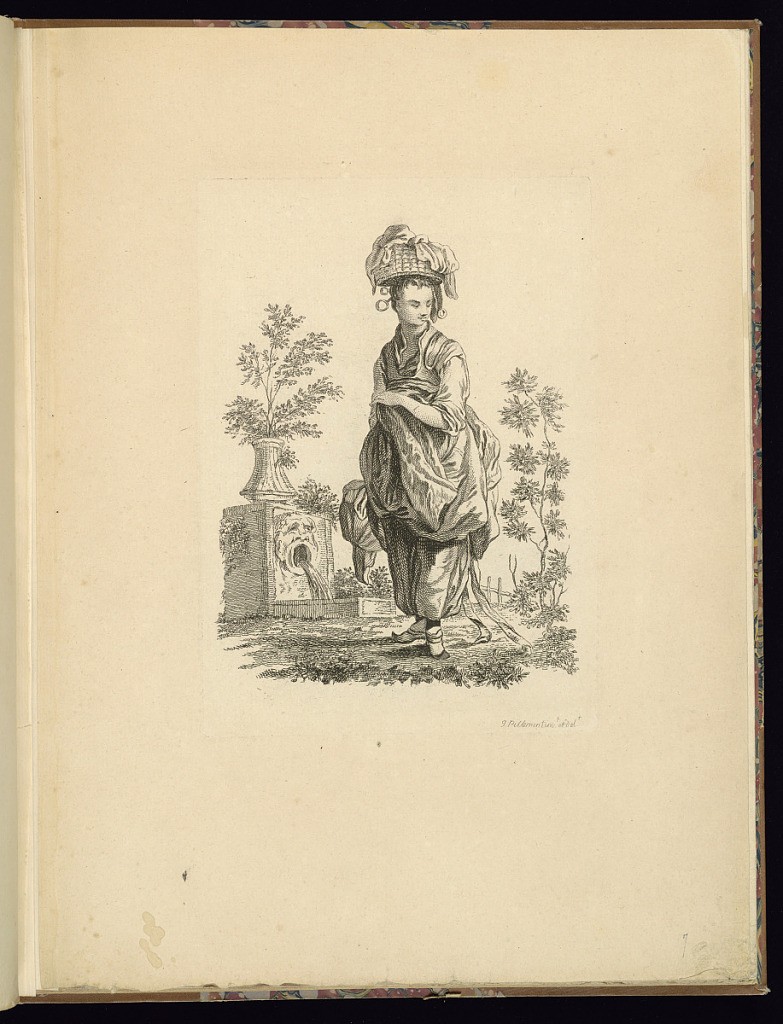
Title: Woman with a Basket
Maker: Jean-Baptiste Pillement, French, 1728–1808
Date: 1758
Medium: Etching on laid paper
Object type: Print
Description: Plate from a series of chinoiserie prints depicting figures in landscapes. A woman in a landscape with a basket of linen on her head. In the background a fountain with water streaming out from a sculpted face into a shallow basin, with a plant in a vase on top. The plate is signed.